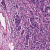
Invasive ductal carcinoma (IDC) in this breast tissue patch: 0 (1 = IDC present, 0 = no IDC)